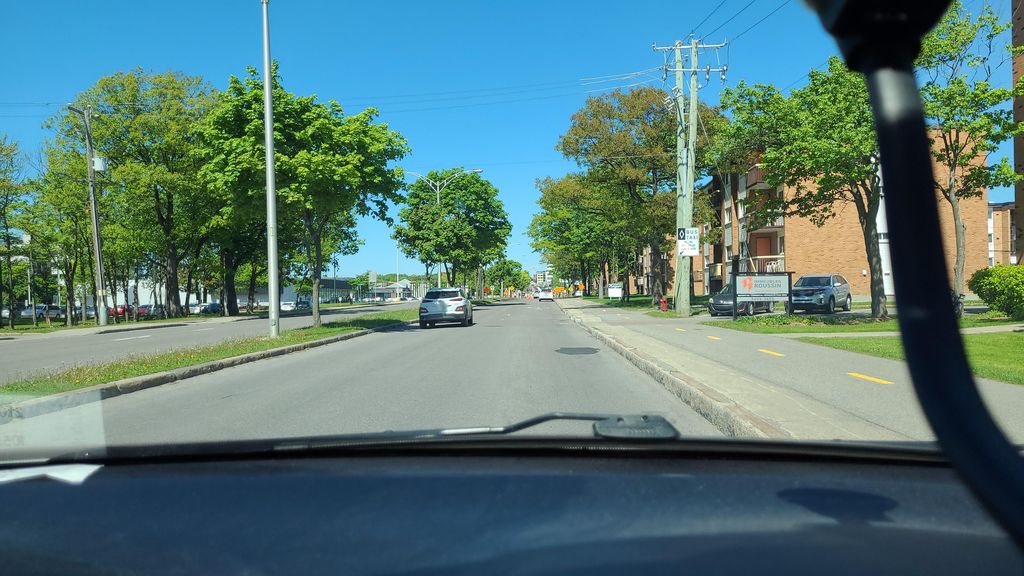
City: quebec_city